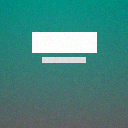
Screen state: on